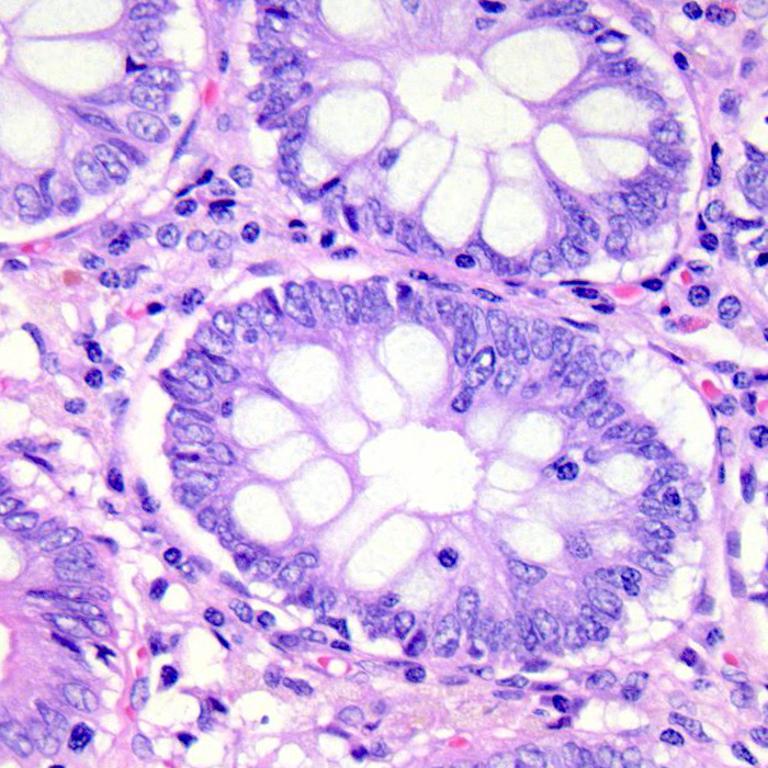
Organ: colon
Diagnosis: benign